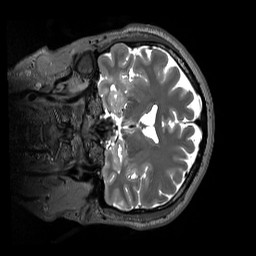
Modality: T2w
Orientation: coronal
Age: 42
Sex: female
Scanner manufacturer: siemens
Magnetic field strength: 3 T
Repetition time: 3.2 s
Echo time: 0.412 s